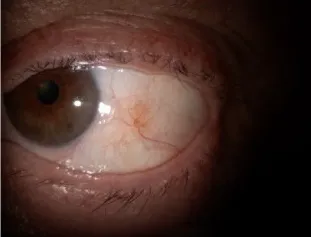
Six months after initial presentation (A, B).
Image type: ophthalmic_imaging (slit_lamp_photograph)